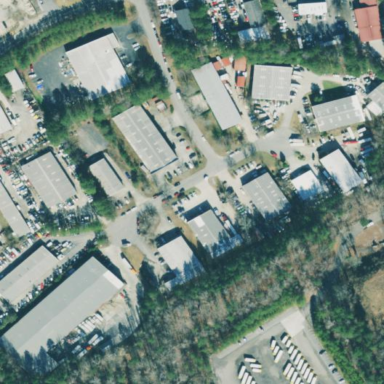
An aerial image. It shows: Commercial area.